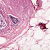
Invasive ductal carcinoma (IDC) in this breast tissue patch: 0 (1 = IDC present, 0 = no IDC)